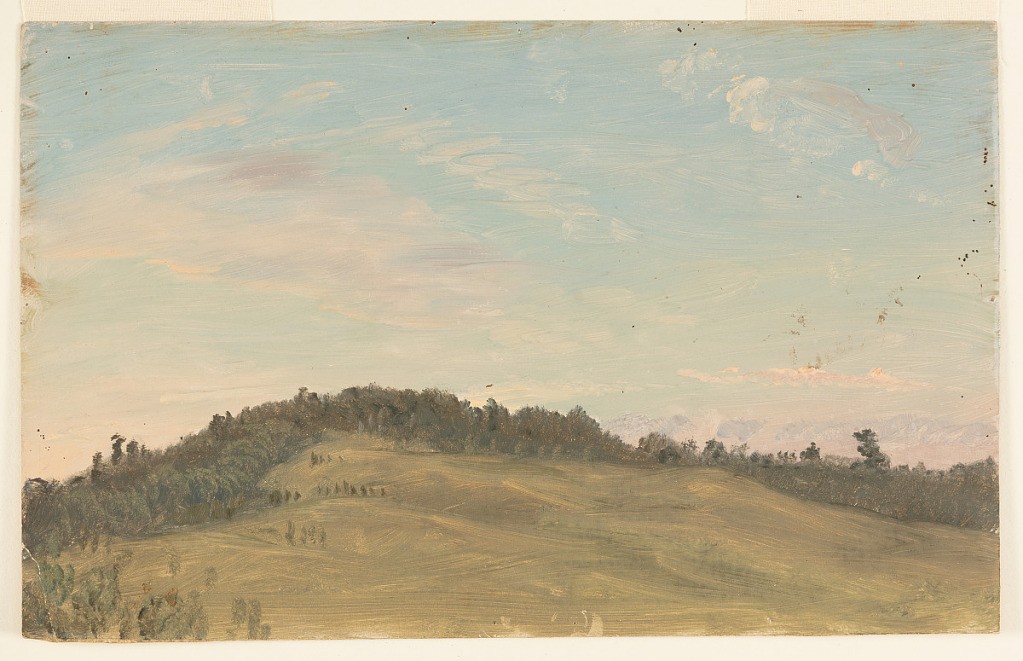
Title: Hills at Sunset
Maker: Frederic Edwin Church, American, 1826–1900
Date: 1860–1880
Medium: Oil on off-white paperboard
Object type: drawing
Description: Landscape sketch showing a partially wooded hill with a large, grassy slope facing the viewer, beneath a sunset sky with wispy clouds that catch the pink light of the setting sun. Scene might take place near artist's property in Hudson, New York.